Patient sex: F
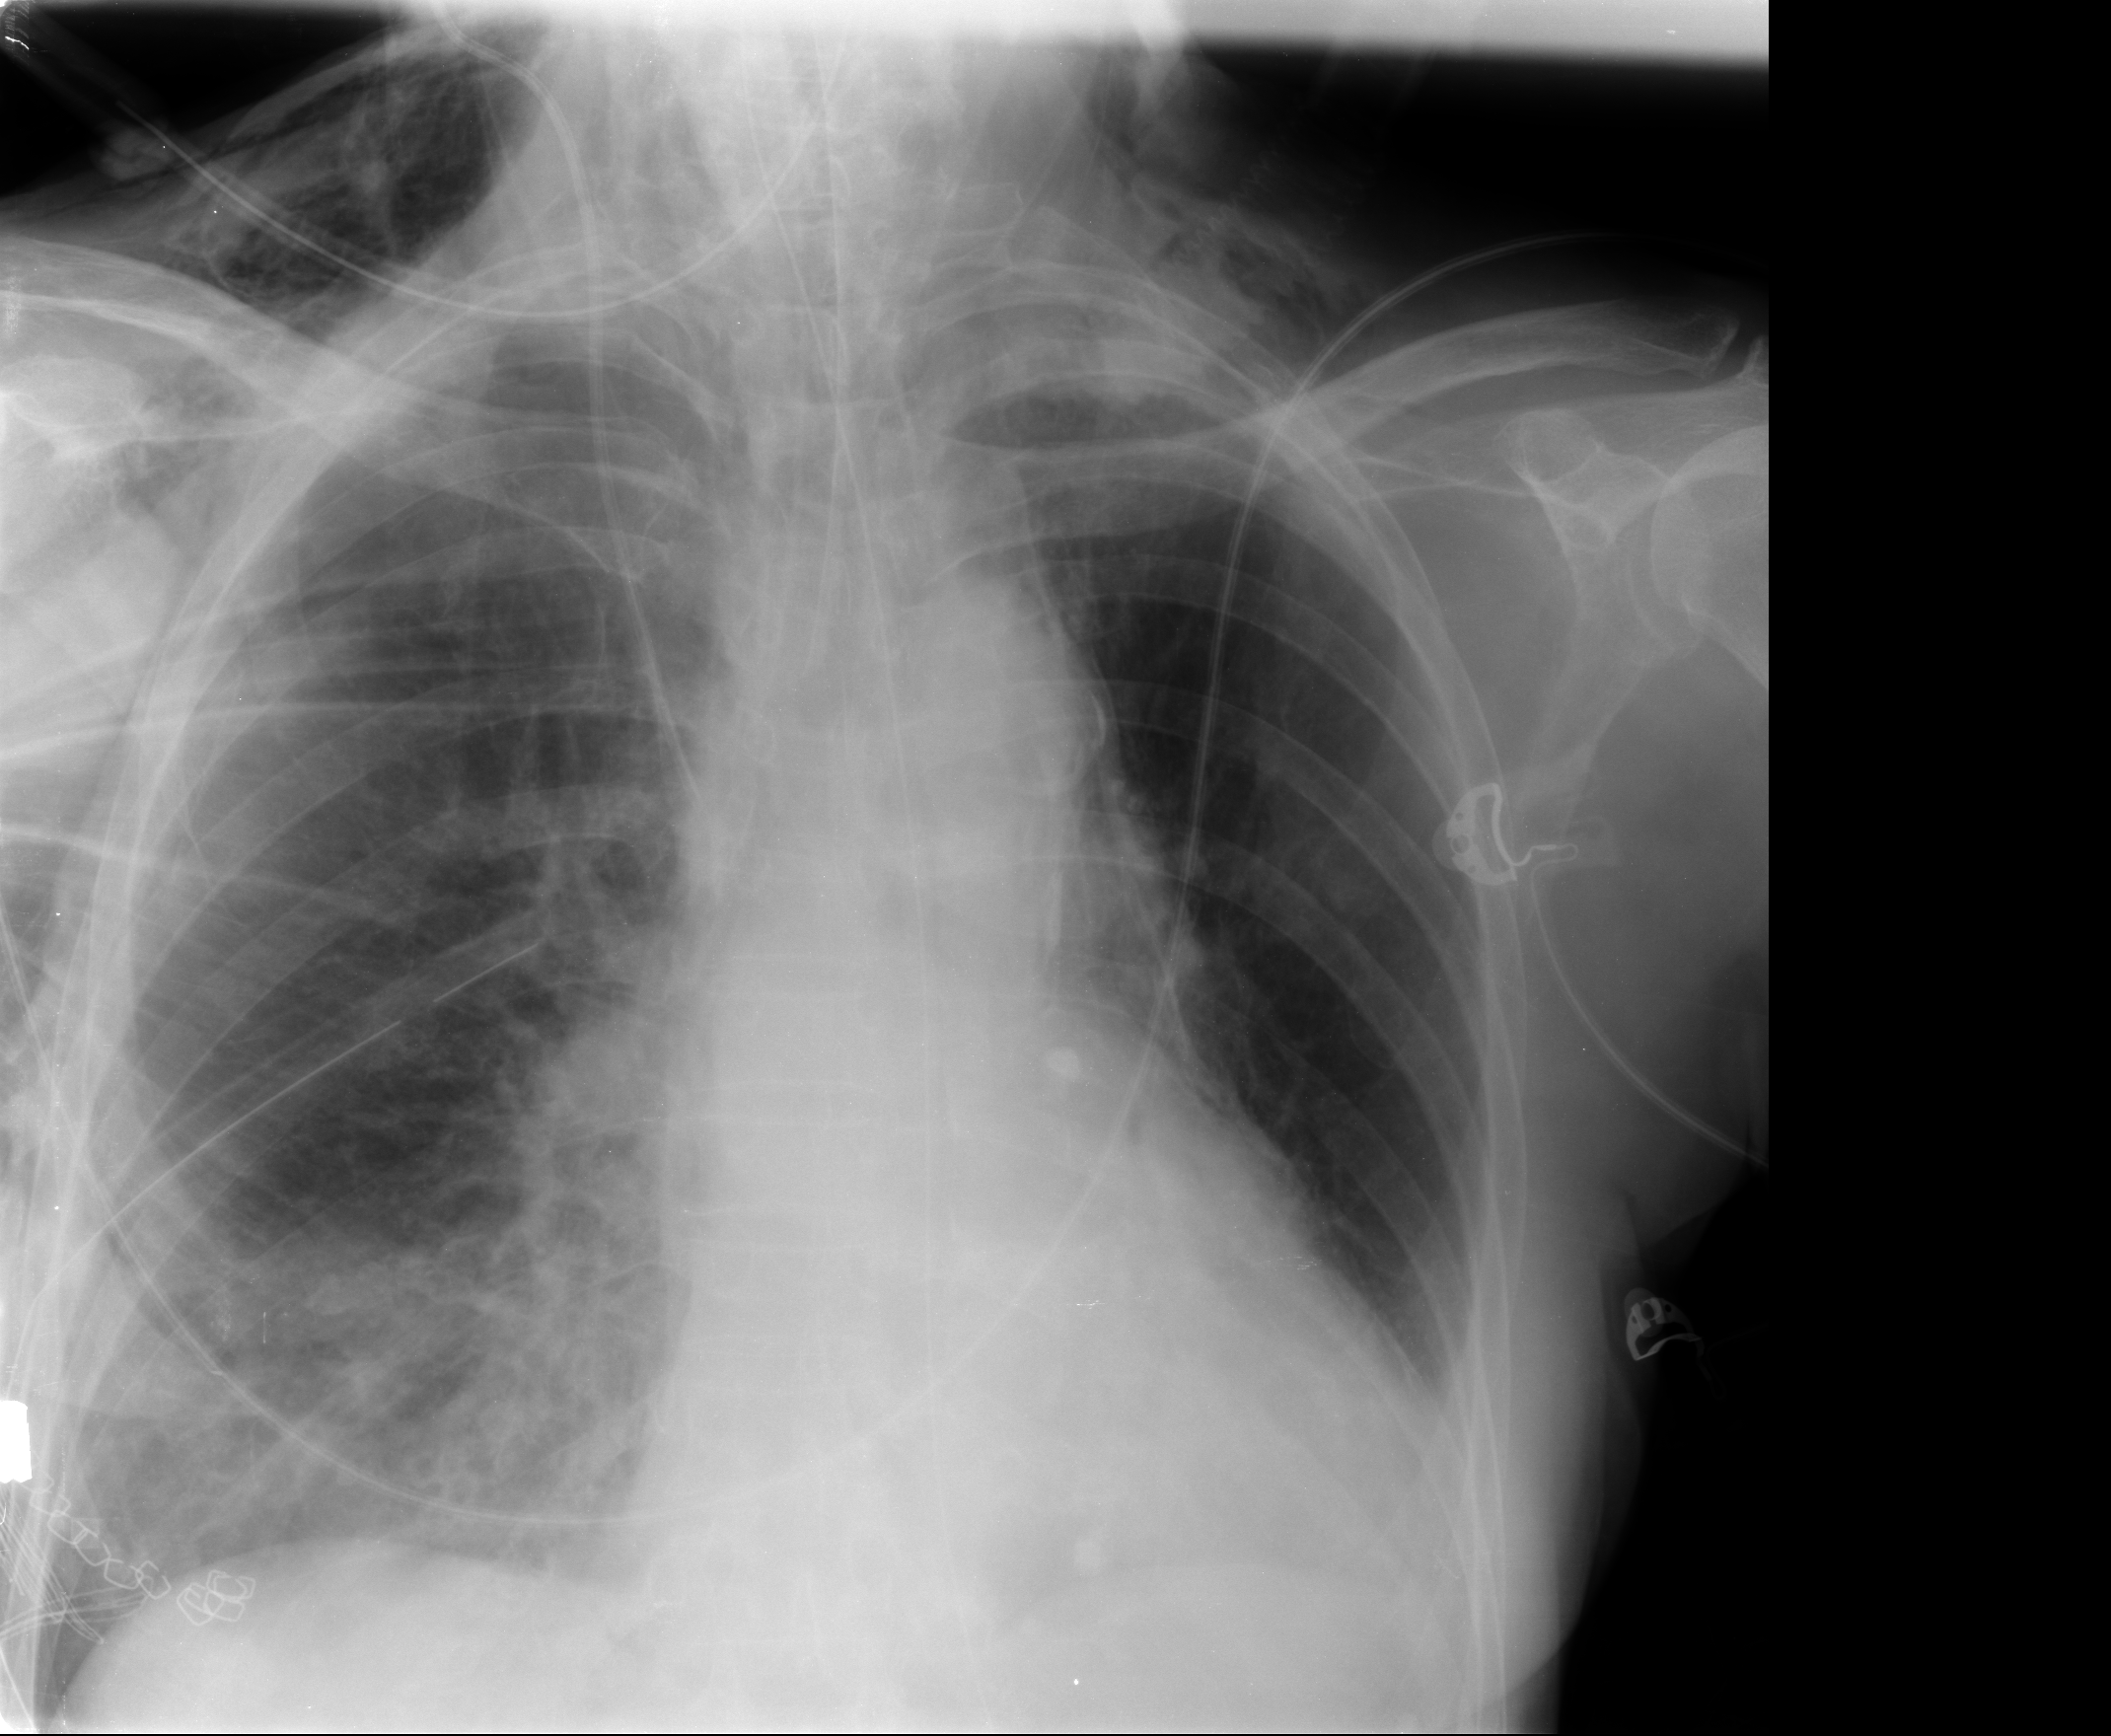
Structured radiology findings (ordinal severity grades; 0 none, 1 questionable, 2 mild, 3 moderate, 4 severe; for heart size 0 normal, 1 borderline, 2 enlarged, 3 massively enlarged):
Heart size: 2
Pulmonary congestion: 0
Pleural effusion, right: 2
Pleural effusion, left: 2
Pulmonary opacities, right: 2
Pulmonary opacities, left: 0
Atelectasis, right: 2
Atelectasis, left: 0